Interaction volume radius: 5 \u00c5
Interaction volume height: 20 \u00c5
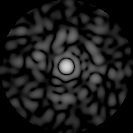
Disorder parameter: 0.8161